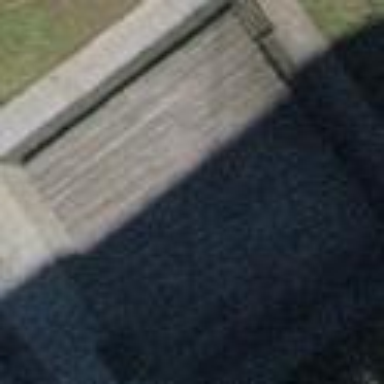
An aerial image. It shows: Fountain.